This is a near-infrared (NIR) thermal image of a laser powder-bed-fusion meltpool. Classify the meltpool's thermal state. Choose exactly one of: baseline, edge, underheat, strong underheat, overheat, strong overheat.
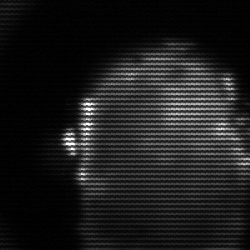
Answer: baseline